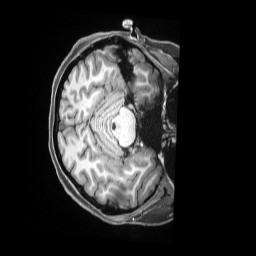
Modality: T1w
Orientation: axial
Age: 25
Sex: female
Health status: ill
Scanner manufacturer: siemens
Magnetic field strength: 3 T
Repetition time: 2.5 s
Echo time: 0.00181 s